Frequency: 60000
Velocity: 0,186
Power: 36,2
Pulse duration: 0,0000001
Pass count: 1
Magnification: 10
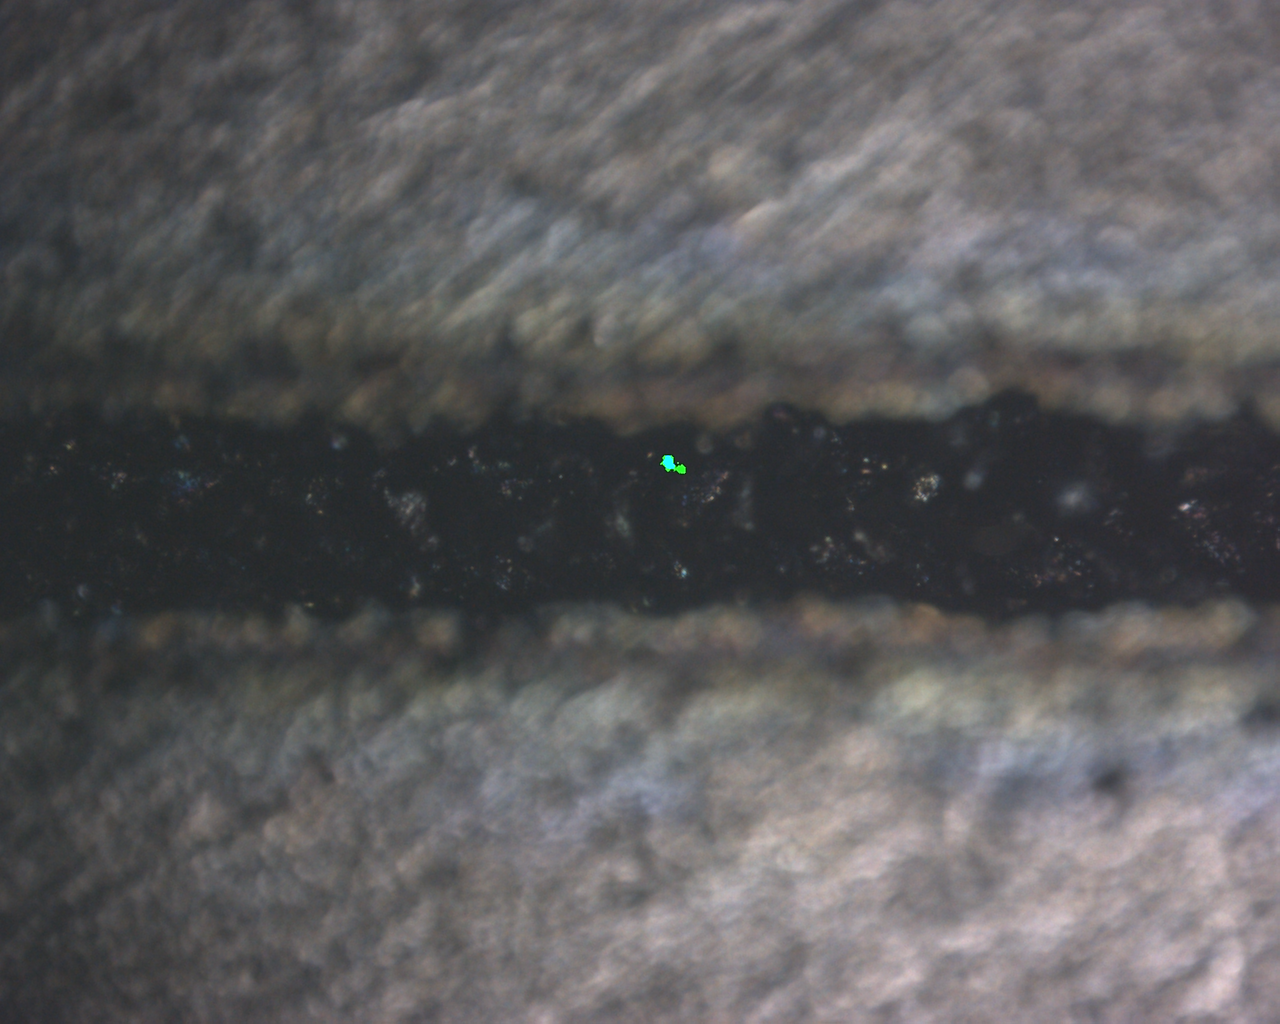
Measured width: 124.445
Other width: 85.9476